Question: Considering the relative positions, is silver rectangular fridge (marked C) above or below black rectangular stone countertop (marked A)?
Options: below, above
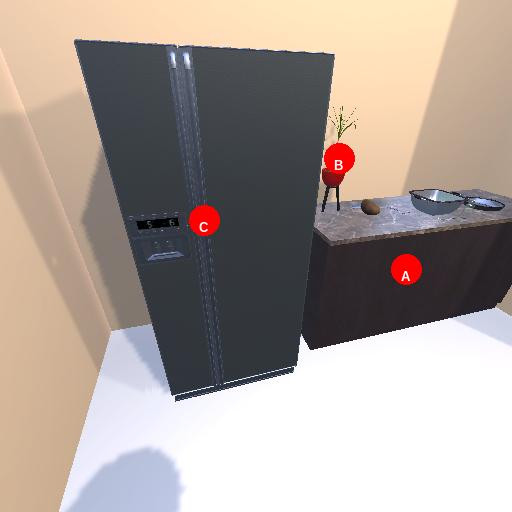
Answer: below